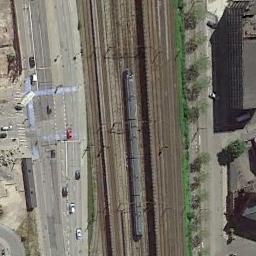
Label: railway